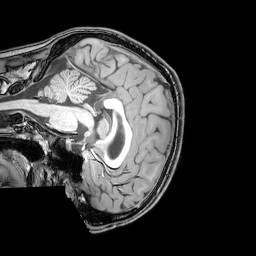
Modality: T1w
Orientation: sagittal
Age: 21
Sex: male
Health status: healthy
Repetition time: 0.081 s
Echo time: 0.037 s